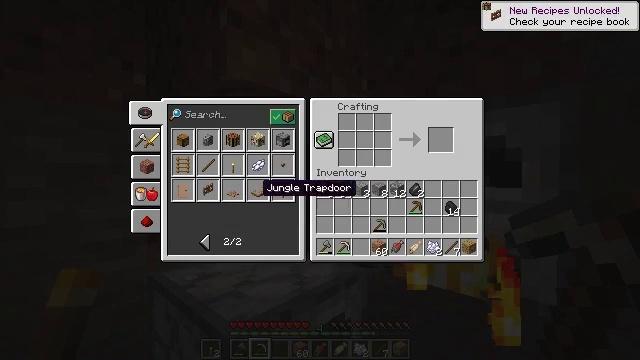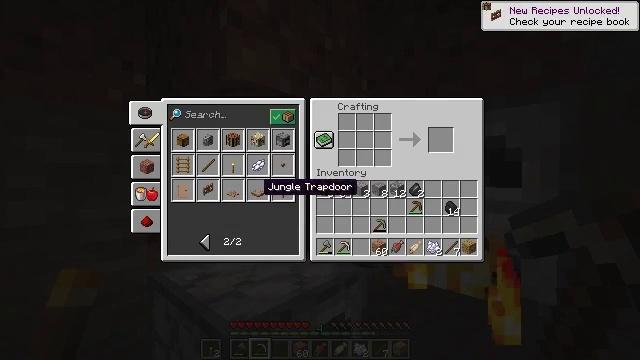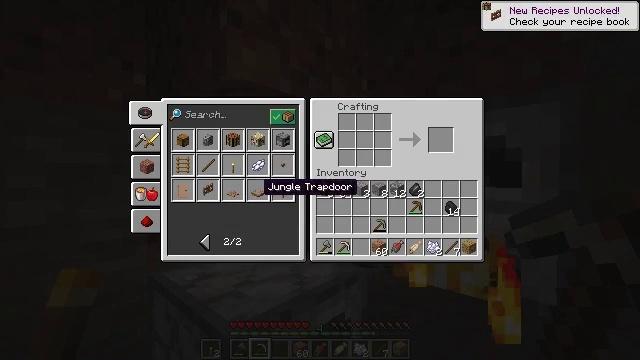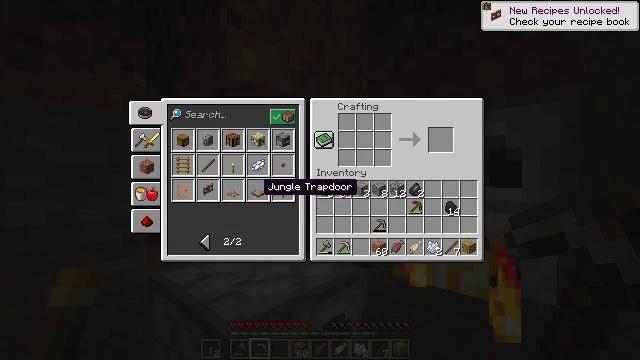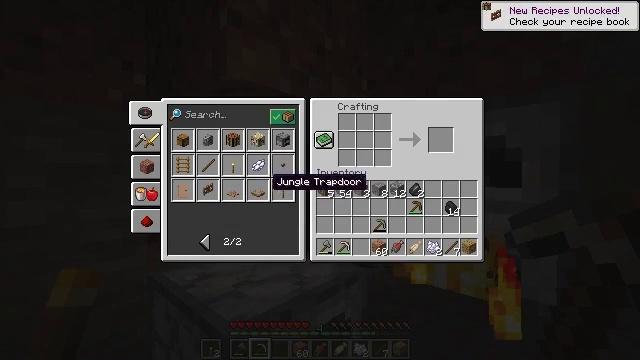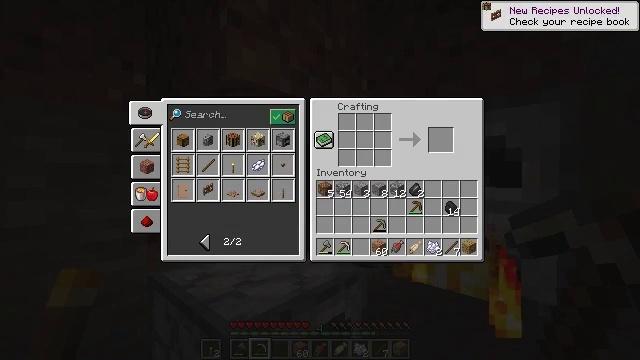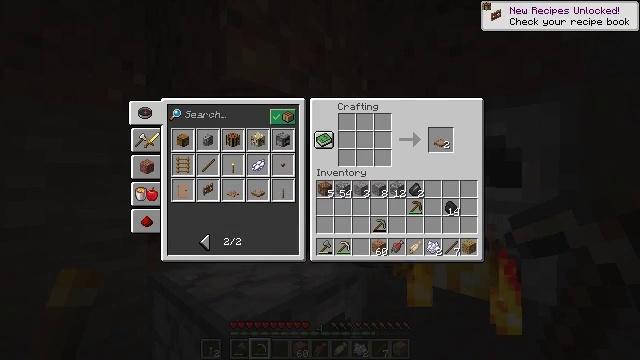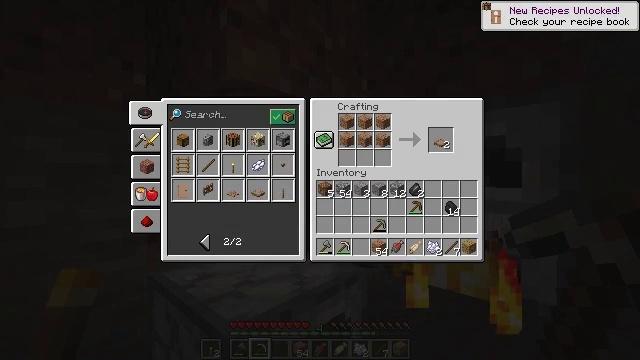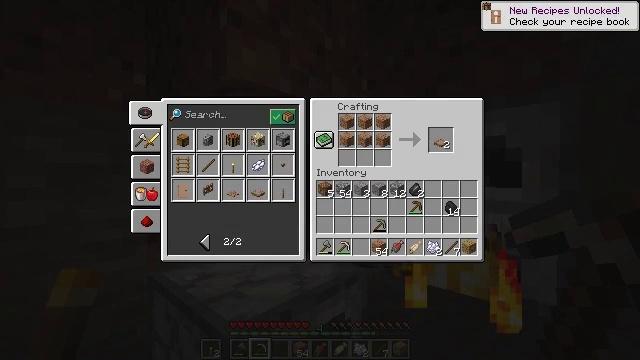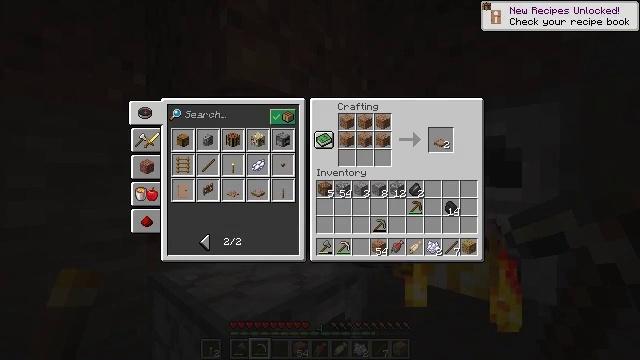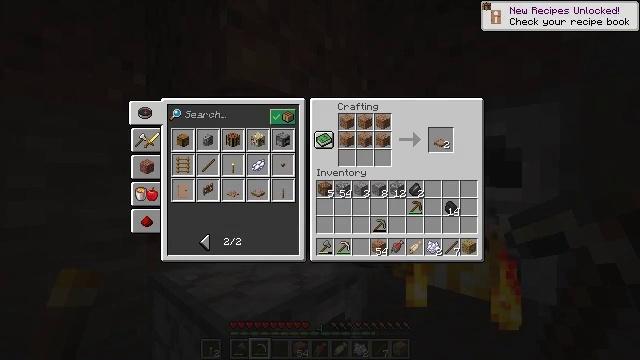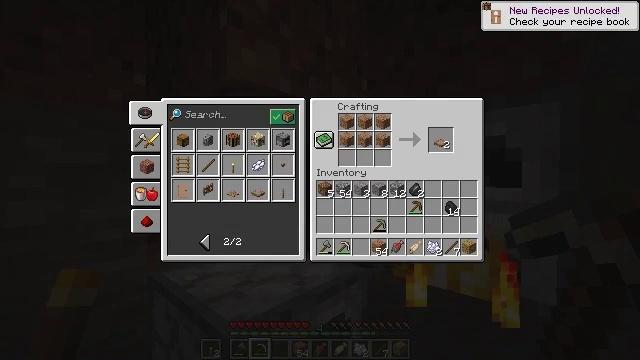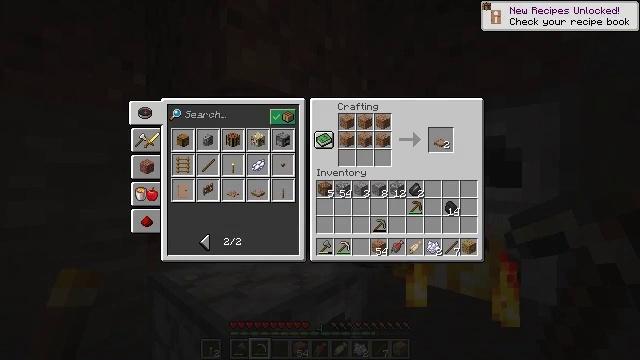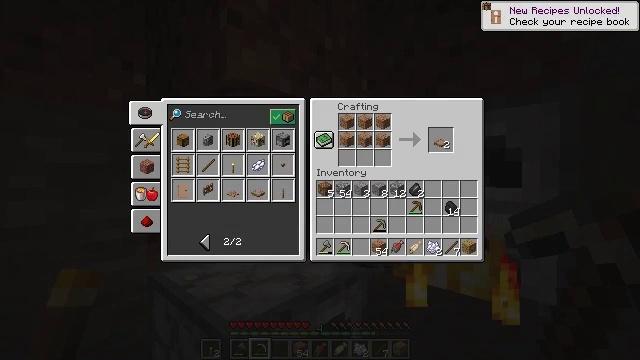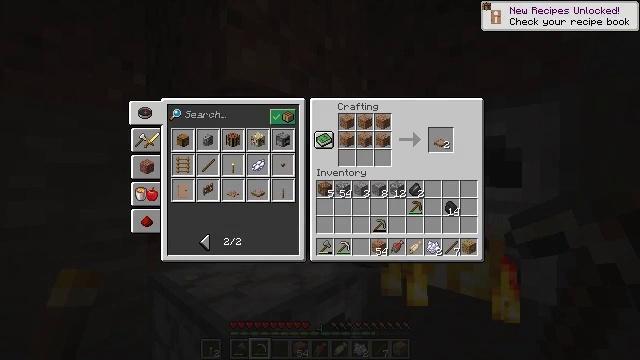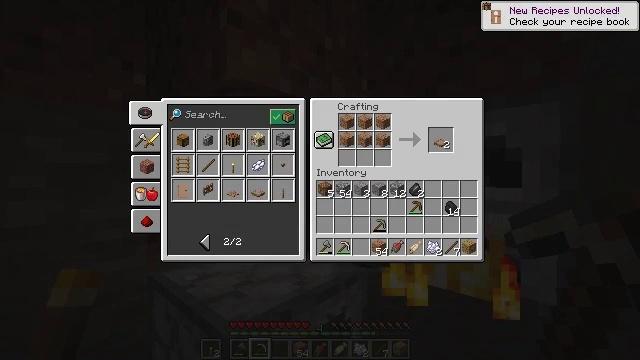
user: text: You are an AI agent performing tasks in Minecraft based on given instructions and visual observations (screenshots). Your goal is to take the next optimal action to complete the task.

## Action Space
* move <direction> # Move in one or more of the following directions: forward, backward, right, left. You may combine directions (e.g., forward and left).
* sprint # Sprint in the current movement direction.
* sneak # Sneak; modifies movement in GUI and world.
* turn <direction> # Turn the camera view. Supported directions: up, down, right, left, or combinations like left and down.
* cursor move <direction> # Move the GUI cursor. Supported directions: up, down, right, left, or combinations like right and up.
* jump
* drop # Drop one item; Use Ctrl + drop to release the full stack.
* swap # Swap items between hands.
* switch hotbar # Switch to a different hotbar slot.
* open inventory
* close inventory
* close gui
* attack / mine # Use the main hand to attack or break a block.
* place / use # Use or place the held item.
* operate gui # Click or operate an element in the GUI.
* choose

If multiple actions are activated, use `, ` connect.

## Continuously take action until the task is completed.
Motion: motion action
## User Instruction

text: Create a jungle trapdoor using six jungle planks.
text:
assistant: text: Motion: operate gui
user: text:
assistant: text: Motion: operate gui
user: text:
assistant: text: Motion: operate gui
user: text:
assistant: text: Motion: cursor move right
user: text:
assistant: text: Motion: cursor move right and up
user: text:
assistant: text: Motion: cursor move right and up
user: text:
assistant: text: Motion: cursor move right and up
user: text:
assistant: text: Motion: cursor move right
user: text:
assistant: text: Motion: no_op
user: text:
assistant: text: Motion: sneak
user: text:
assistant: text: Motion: sneak
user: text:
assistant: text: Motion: sneak
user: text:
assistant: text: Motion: sneak
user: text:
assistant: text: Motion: sneak, cursor move left
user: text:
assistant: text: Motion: sneak, cursor move left
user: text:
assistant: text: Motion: sneak
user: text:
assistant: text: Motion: sneak
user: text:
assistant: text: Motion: sneak
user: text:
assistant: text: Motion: sneak, operate gui
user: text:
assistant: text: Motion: sneak, operate gui
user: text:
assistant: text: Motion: sneak, operate gui
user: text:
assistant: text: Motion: sneak
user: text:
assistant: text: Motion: no_op
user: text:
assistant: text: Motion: no_op